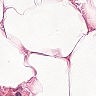
Metastatic tissue present: no